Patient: sex M, age 48
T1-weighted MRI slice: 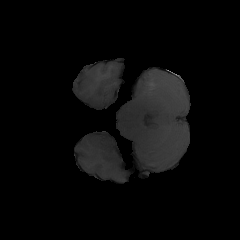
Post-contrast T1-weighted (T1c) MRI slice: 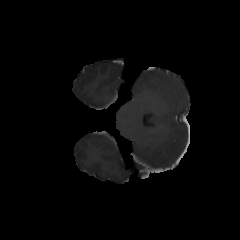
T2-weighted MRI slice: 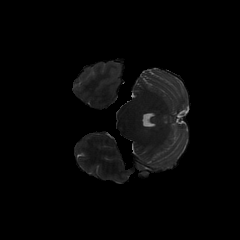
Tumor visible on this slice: no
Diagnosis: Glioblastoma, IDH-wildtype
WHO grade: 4